Question: I have written an IHttpHandler that extracts querystring parameters, and uses them to determine what type of file do send back. In the handler I call:
'''
private static void GetSegmentFile(HttpContext context)
{
byte[] file = GetFile();
context.Response.ContentyType = "application/octet-stream";
context.Response.BinaryWrite(file);
}
'''
On the browser side I get different results when trying to download the file (using right click > save as on a link in a web page web with it's href set to the file's URL). using a test.docx these are my results:
Chrome: File has the original file name and file extension
IE 11: File is renamed to 'media' with the '.zip' file extension.
I have attached an image to show what I mean.
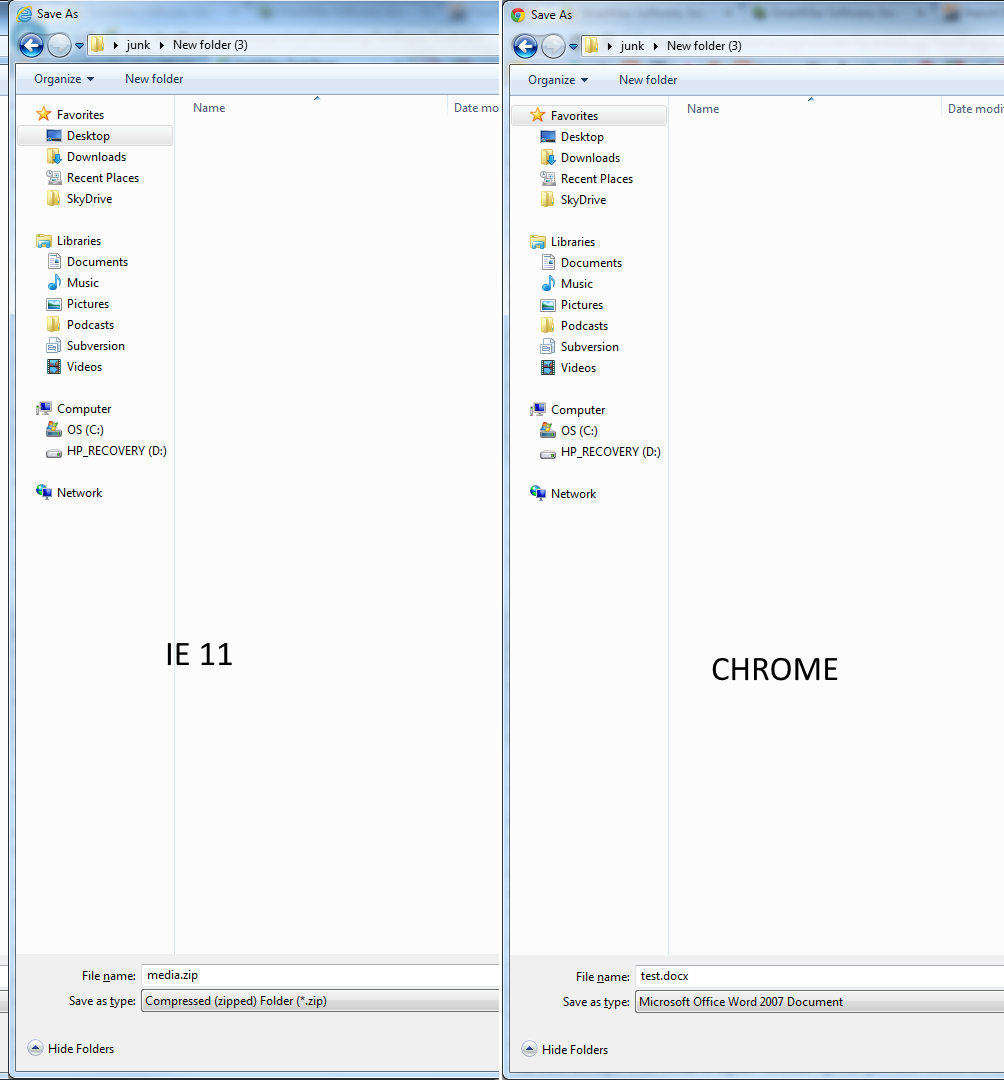
Answer: You need to send a 'Content-Disposition' HTTP header. You can send a file name that way. IE tried to interpret the bytes you sent and found that it is a zip file. Office documents are zip files with a different extension.
Chrome apparently used the URL to heuristically construct a name.
Without an explicit name what is the browser supposed to do? It can only guess.
Research the proper way to use that HTTP header to send a file name and specify a name.